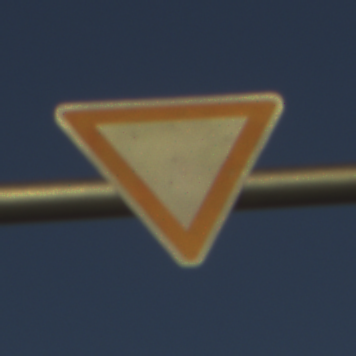
Verkehrszeichen: VorfahrtGewaehren
Umgebung: Outdoor, Nature
Tageszeit: SunriseSunset
Wetter: Clear
Licht: Natural
Jahreszeit: NotSpecified
Kontrast: LowContrast